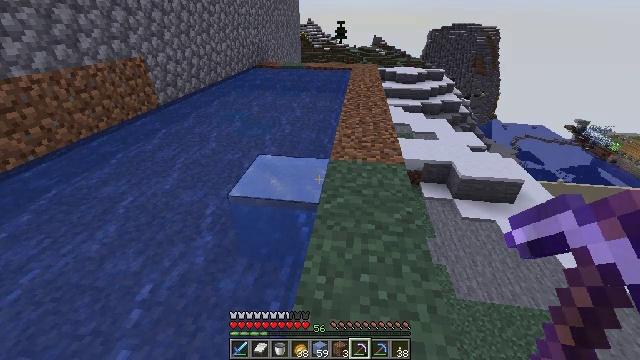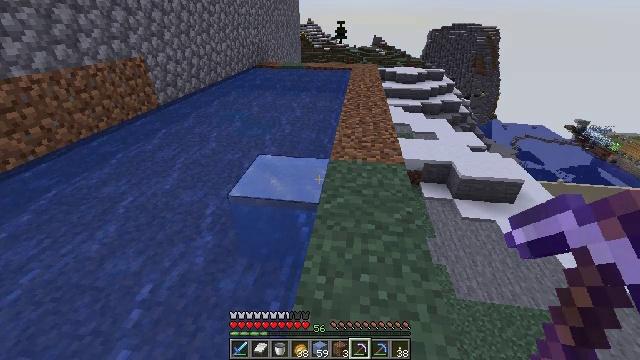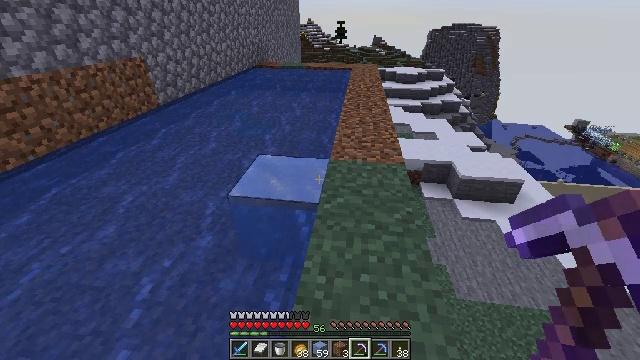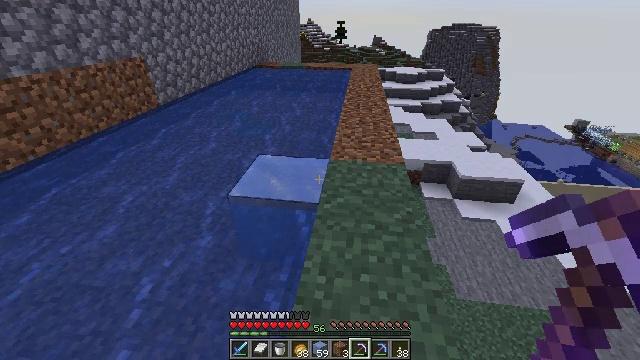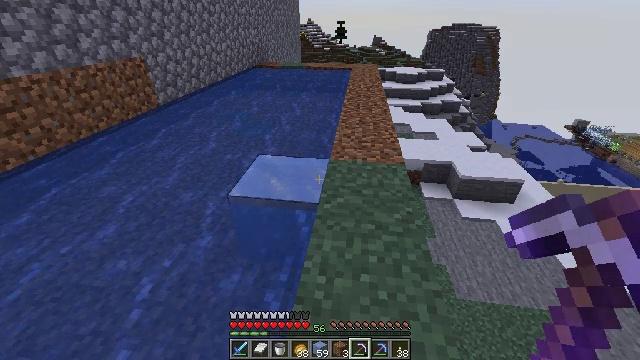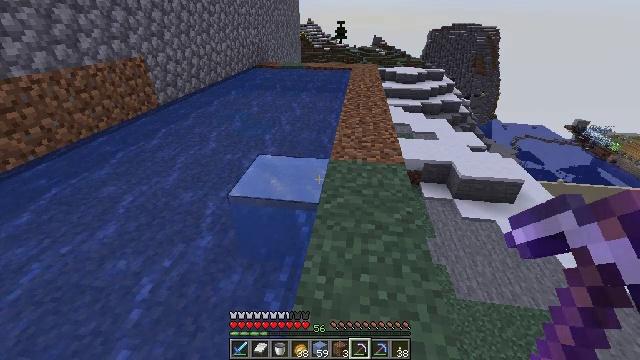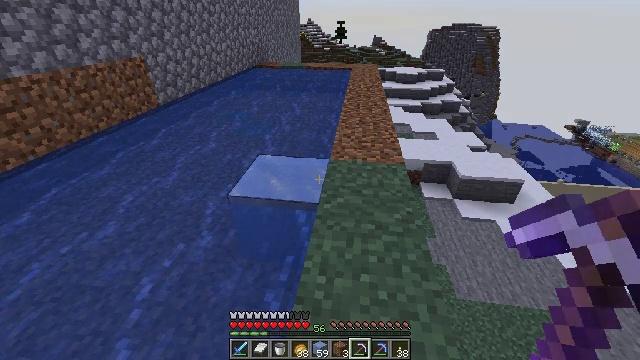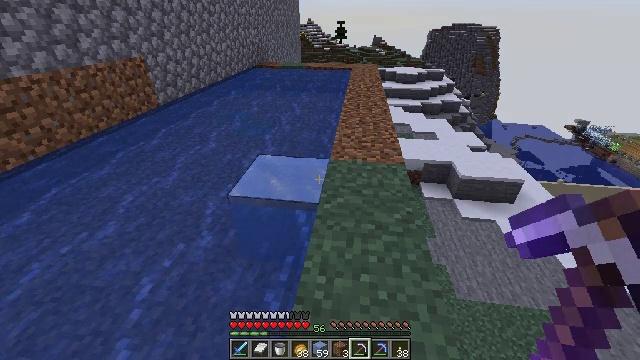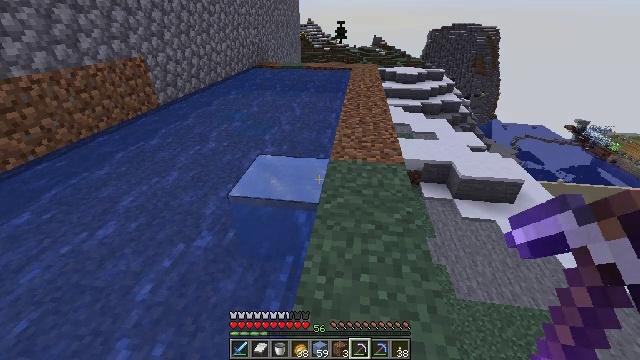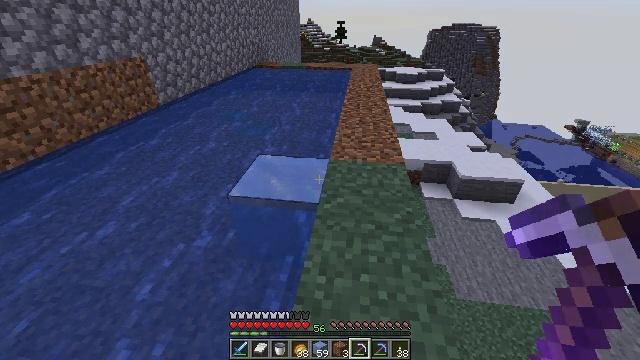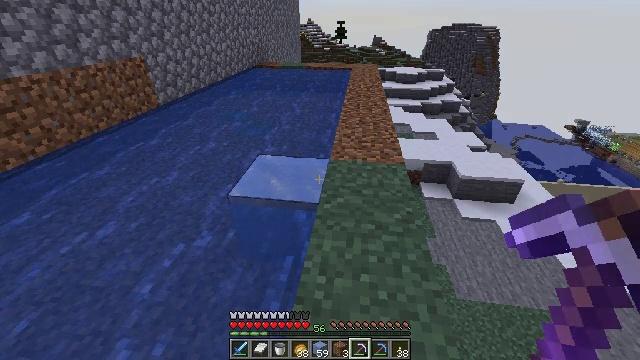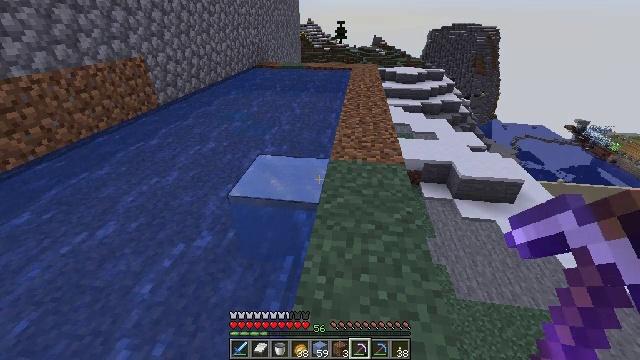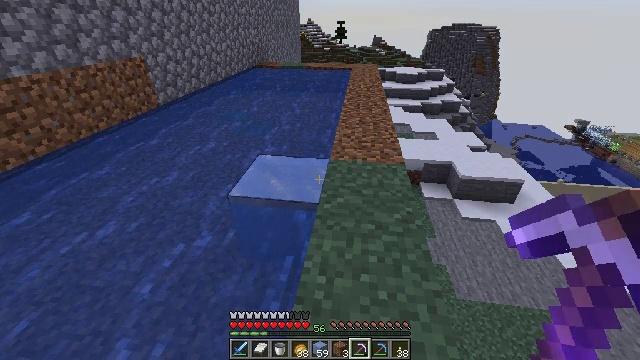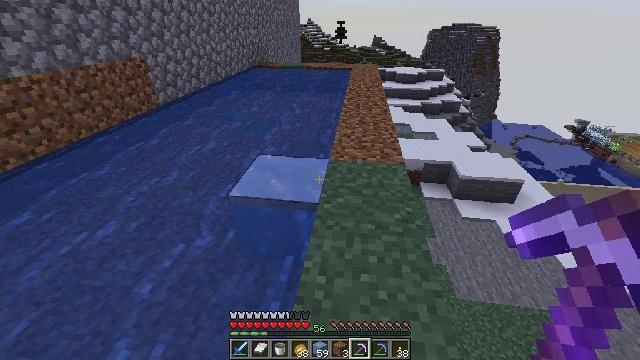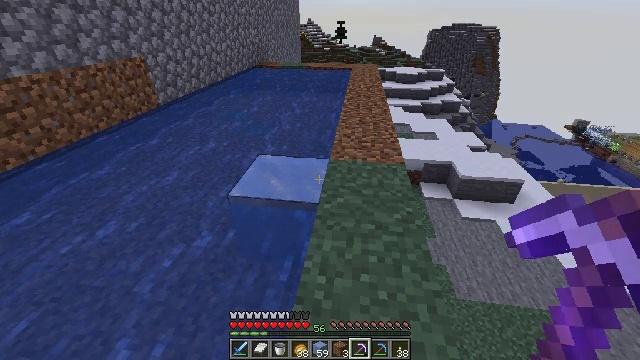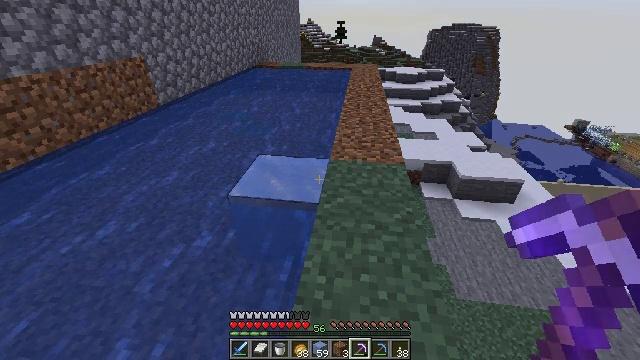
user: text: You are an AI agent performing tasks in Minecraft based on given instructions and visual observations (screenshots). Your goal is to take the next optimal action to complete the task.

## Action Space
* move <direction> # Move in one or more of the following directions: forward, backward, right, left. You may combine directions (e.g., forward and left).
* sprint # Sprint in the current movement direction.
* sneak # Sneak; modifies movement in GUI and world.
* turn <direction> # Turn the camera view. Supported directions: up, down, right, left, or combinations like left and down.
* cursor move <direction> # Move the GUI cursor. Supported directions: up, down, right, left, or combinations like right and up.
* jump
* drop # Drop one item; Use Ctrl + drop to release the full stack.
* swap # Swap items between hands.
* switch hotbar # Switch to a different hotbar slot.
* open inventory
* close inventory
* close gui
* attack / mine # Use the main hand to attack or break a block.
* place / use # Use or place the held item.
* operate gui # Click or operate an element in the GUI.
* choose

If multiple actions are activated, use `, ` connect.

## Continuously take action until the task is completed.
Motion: motion action
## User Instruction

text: Mine ice to use in an ice pathway.
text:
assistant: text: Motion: no_op
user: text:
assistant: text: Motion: no_op
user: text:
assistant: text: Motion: no_op
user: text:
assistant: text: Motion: no_op
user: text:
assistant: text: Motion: no_op
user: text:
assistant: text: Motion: no_op
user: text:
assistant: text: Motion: no_op
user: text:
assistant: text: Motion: no_op
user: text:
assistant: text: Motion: no_op
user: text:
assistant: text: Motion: no_op
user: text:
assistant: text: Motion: no_op
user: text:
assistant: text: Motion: no_op
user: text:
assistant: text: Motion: no_op
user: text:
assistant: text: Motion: no_op
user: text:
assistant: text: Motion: no_op
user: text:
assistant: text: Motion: no_op
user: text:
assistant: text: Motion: no_op
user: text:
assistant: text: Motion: no_op
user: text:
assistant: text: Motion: no_op
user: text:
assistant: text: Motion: no_op
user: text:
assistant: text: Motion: no_op
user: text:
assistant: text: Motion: no_op
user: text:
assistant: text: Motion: no_op
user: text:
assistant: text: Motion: no_op
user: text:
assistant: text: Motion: no_op
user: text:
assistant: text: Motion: no_op
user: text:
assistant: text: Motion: no_op
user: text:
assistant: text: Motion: no_op
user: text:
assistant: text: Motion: no_op
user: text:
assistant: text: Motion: no_op